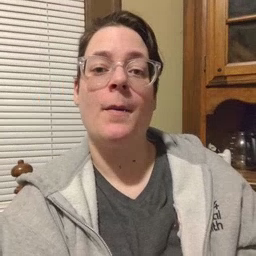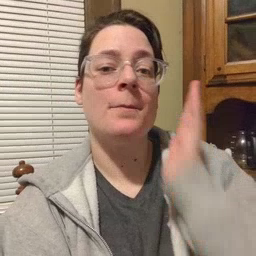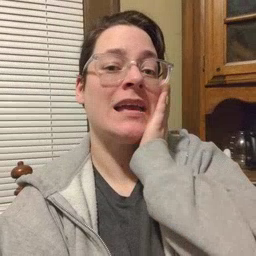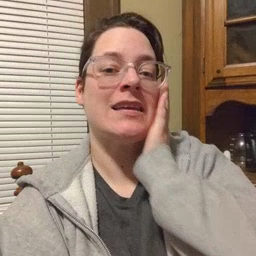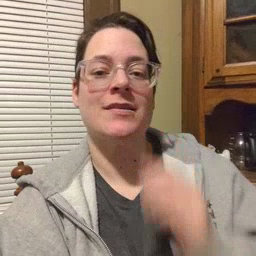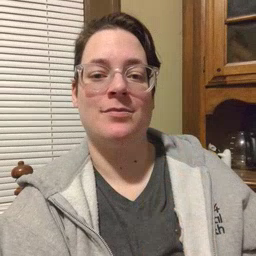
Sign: bed